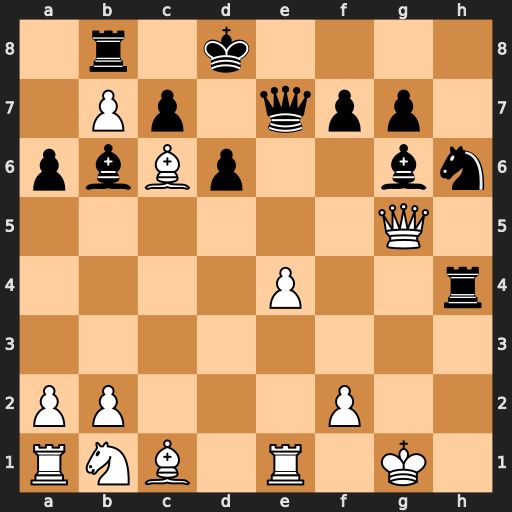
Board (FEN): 1r1k4/1Pp1qpp1/pbBp2bn/6Q1/4P2r/8/PP3P2/RNB1R1K1
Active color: w
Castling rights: -
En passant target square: -
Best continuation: Qxe7+ Kxe7 Bg5+ f6 Bxh4